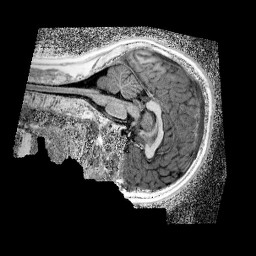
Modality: UNIT1_denoised
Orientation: sagittal
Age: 11
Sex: male
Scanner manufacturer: siemens
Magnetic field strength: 3 T
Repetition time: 4 s
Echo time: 0.00299 s